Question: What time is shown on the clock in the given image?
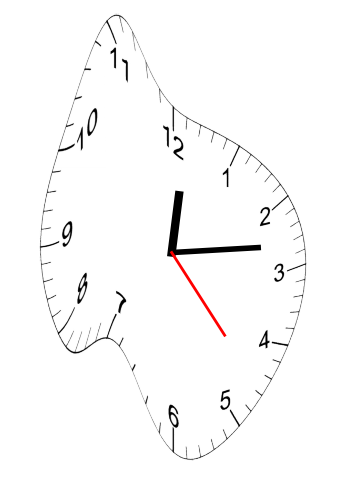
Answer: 12:13:23